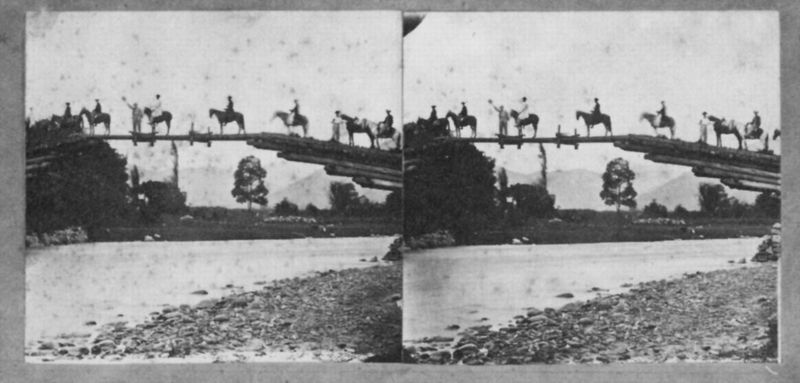
Titel: Brücke über den Bocono
Künstler: Venezuelischer Photograph
Standort: New York (New York)
Institution: Collection Hack Hoffenberg
Schlagwörter: baum, berg, gruppe, himmel, mann, meer, wasser, weiß, bäume, fluss, landschaft, menschen, sand, see, ufer, fussgänger, grau, hintergrund, holz, hut, männer, schwarz, alt, mensch, rahmen, steine, bild, bach, hügel, natur, spiegelung, brücke, sträucher, stehend, tal, pferd, pferde, reiter, kieselsteine, strand, wellen, bilder, fotos, zwei, afrika, berge, zug, mauer, kies, sandbank, krieg, steg, stämme, vorsprung, soldaten, schmal, balken, bohlen, bretter, warten, dünn, foto, fotografie, karawane, buch, orient, kiesel, flussbett, asien, schwarz-weiß, reihe, schlange, wartend, maultier, fleck, photo, serie, reise, film, konstruktion, umzug, wildnis, felsvorsprung, gespiegelt, abzug, kolonne, fragil, doppelt, winken, doppel, balance, holzbrücke, versuch, geteilt, folge, bwegung, montage, fotografien, überqueren, mutig, filmszene, synopse, daguerreotypie, brücke hält, dtämme, duplikat, keis, muray, muybridge, stereo, stereofoto, stereofotografie, stereoskopie, stereotypie, überritt, expedition, e, kollonne, üferd, daguerrotype, alter movie, pferde auf brücke, stereoaufnahme, provisorisch, riskant